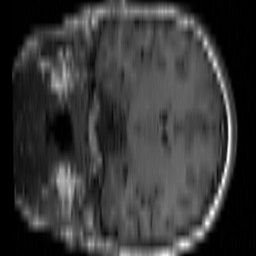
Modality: T1w
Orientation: coronal
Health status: ill
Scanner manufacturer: siemens
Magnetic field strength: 1.5 T
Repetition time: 0.4 s
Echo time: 0.014 s